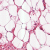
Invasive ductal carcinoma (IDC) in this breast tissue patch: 0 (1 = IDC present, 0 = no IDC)